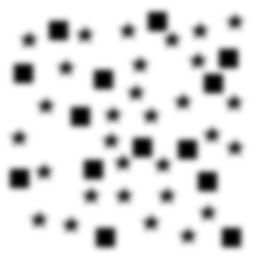
Squares: 14
Triangles: 0
Stars: 30
Total shapes: 44